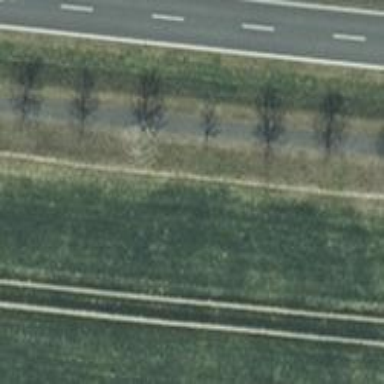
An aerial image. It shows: Deciduous tree with broadleaved leaves.